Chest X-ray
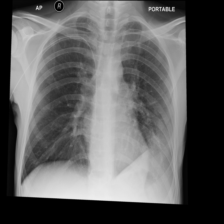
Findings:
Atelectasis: negative
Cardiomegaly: negative
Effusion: negative
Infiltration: negative
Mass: negative
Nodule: negative
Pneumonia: negative
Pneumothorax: negative
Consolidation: negative
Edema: negative
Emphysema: negative
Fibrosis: positive
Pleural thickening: negative
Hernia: negative